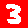
Digit: 3